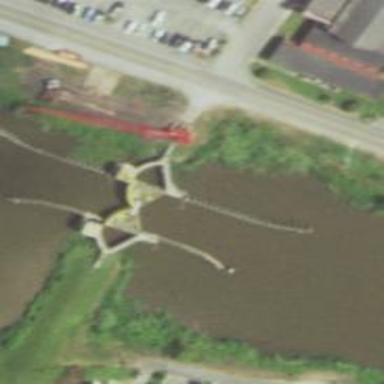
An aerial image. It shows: Lock gate on waterway.